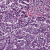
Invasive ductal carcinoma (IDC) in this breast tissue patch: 1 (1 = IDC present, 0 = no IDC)